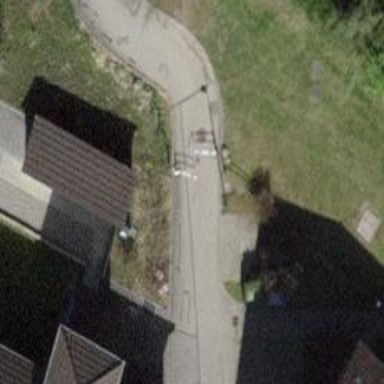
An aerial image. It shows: Cycle barrier.